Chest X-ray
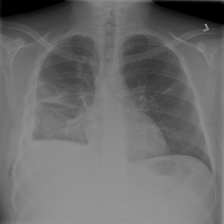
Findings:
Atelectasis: negative
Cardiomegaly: negative
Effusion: negative
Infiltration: negative
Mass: negative
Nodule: negative
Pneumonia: negative
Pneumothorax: negative
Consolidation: negative
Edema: negative
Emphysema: negative
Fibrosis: negative
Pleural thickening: negative
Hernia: negative